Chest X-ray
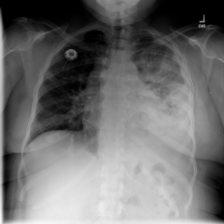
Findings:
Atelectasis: positive
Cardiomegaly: negative
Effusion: negative
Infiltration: negative
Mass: negative
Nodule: negative
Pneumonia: negative
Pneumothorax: negative
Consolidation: positive
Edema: negative
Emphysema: negative
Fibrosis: negative
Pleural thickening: negative
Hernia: negative